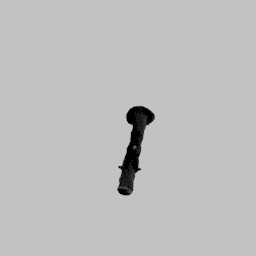
Label: nature